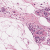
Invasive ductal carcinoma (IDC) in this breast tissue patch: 0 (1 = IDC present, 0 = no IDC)